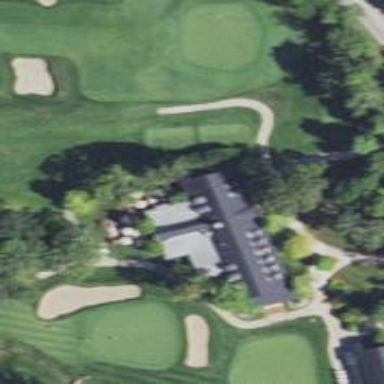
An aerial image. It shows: Clubhouse for golf.